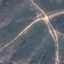
Land use / land cover: HerbaceousVegetation